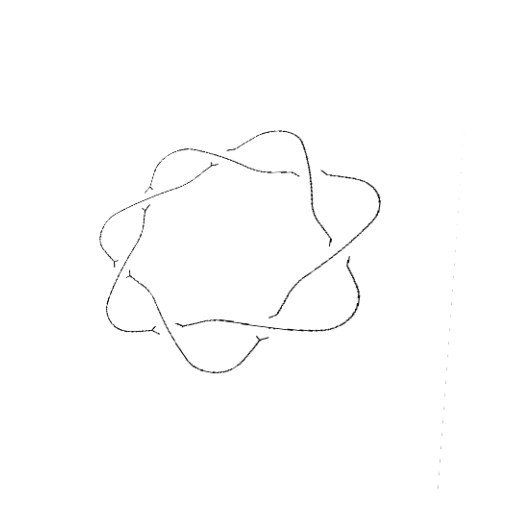
Crossing number: 7